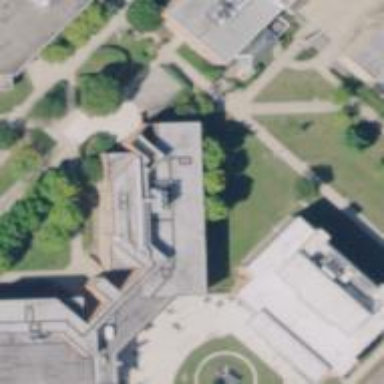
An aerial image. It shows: View of university building.